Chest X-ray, AP view. Patient: 58 years old, sex M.
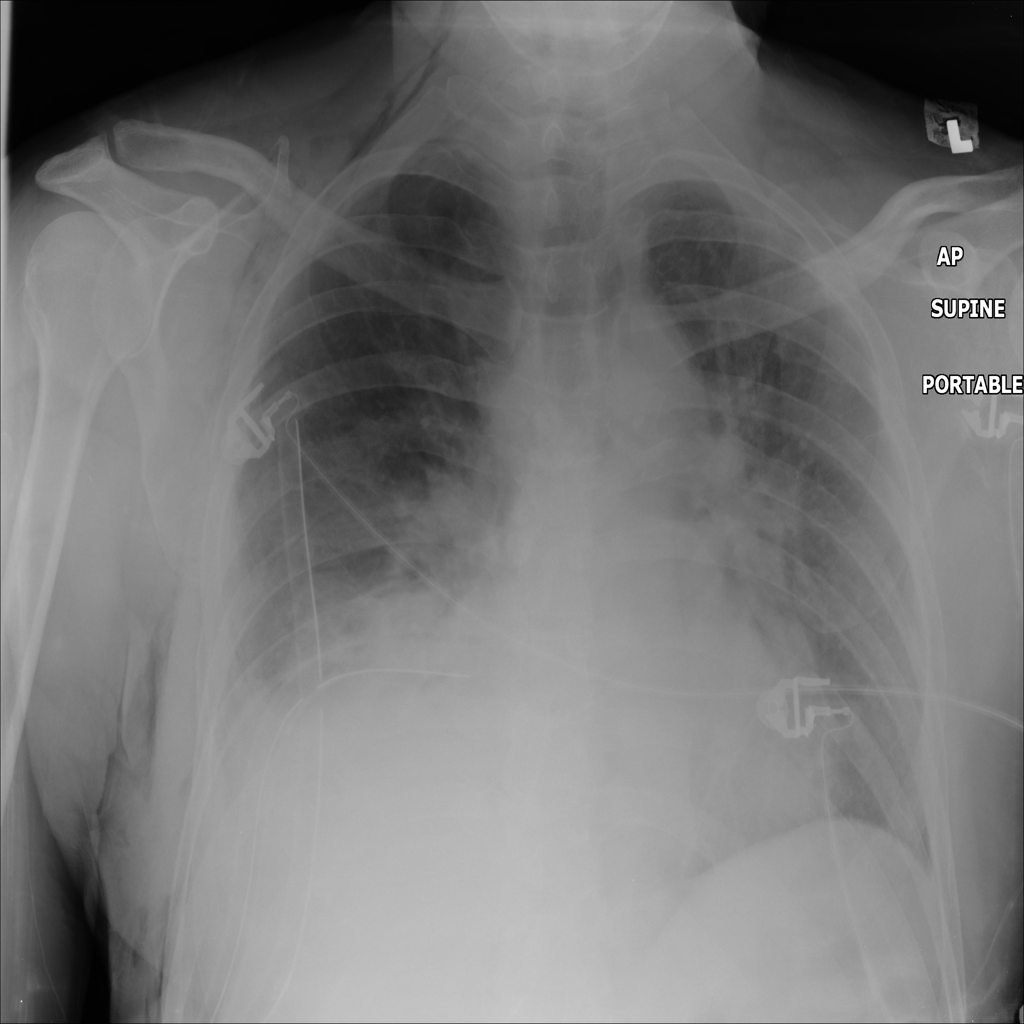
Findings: Atelectasis, Infiltration, Nodule